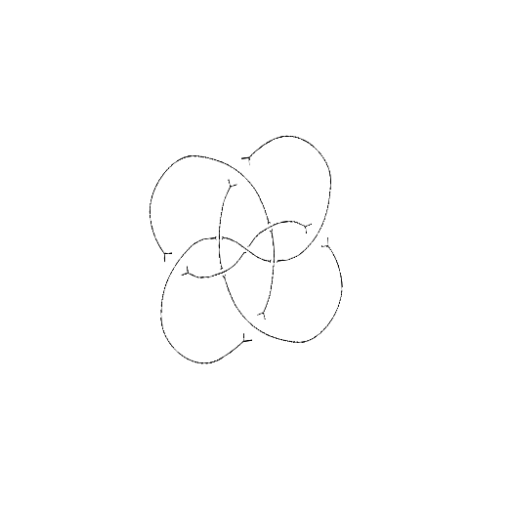
Crossing number: 9